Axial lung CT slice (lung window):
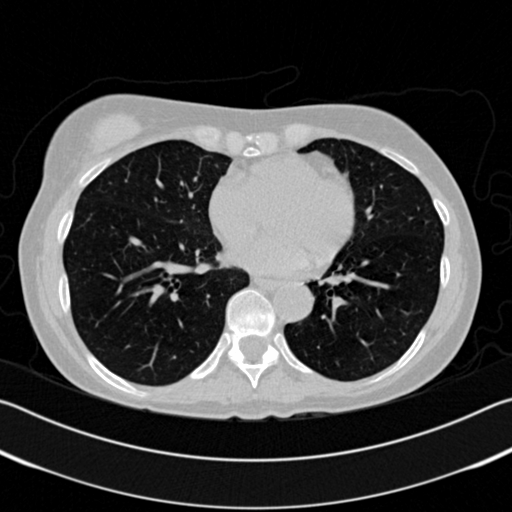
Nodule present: no